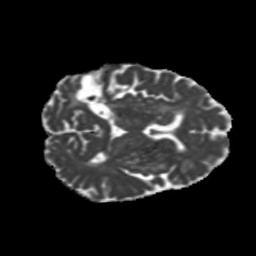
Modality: MD
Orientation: axial
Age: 62
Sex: female
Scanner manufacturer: siemens
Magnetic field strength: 3 T
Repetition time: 5.25 s
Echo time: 0.08 s